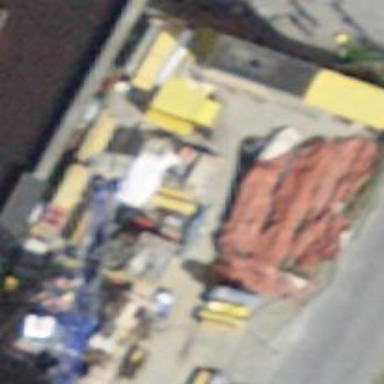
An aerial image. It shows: Street side parking area.